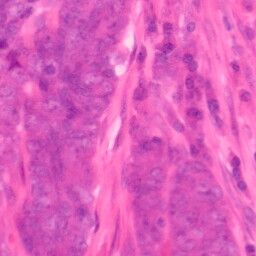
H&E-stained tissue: Colon